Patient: sex M, age 49
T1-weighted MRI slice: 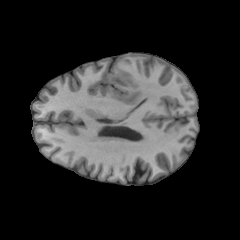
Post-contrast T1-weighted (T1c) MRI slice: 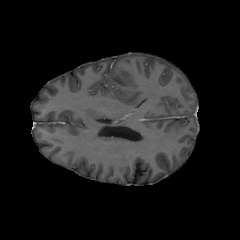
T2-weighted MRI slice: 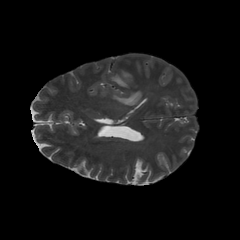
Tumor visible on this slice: yes
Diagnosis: Glioblastoma, IDH-wildtype
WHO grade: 4